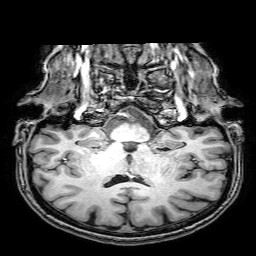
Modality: T1w
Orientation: sagittal
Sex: female
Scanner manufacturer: philips
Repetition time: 0.008206 s
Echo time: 0.00378 s